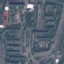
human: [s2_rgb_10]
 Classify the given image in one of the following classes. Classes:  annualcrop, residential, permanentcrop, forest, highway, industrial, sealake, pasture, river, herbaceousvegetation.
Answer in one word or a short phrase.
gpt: Residential